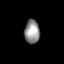
Tissue: prostate
Cell type: T cells
Senescence score: 0.3451
Nuclear area (px): 356
Mean DAPI intensity: 143.874